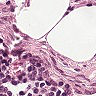
Metastatic tissue present: no